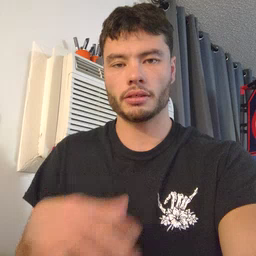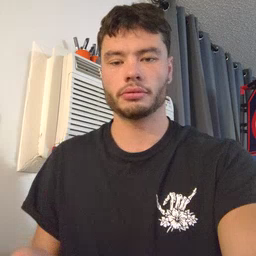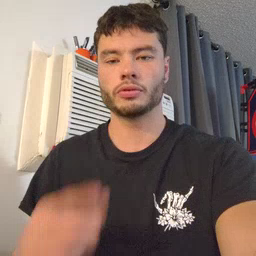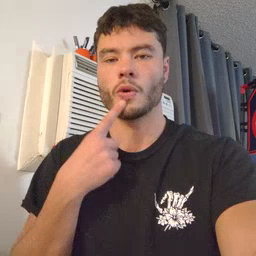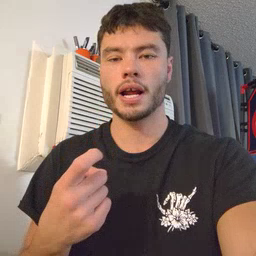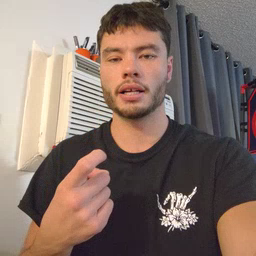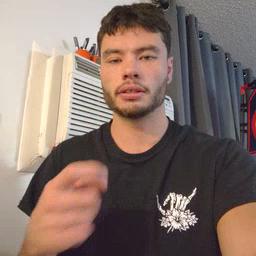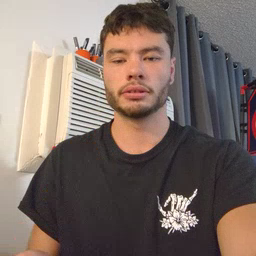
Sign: red